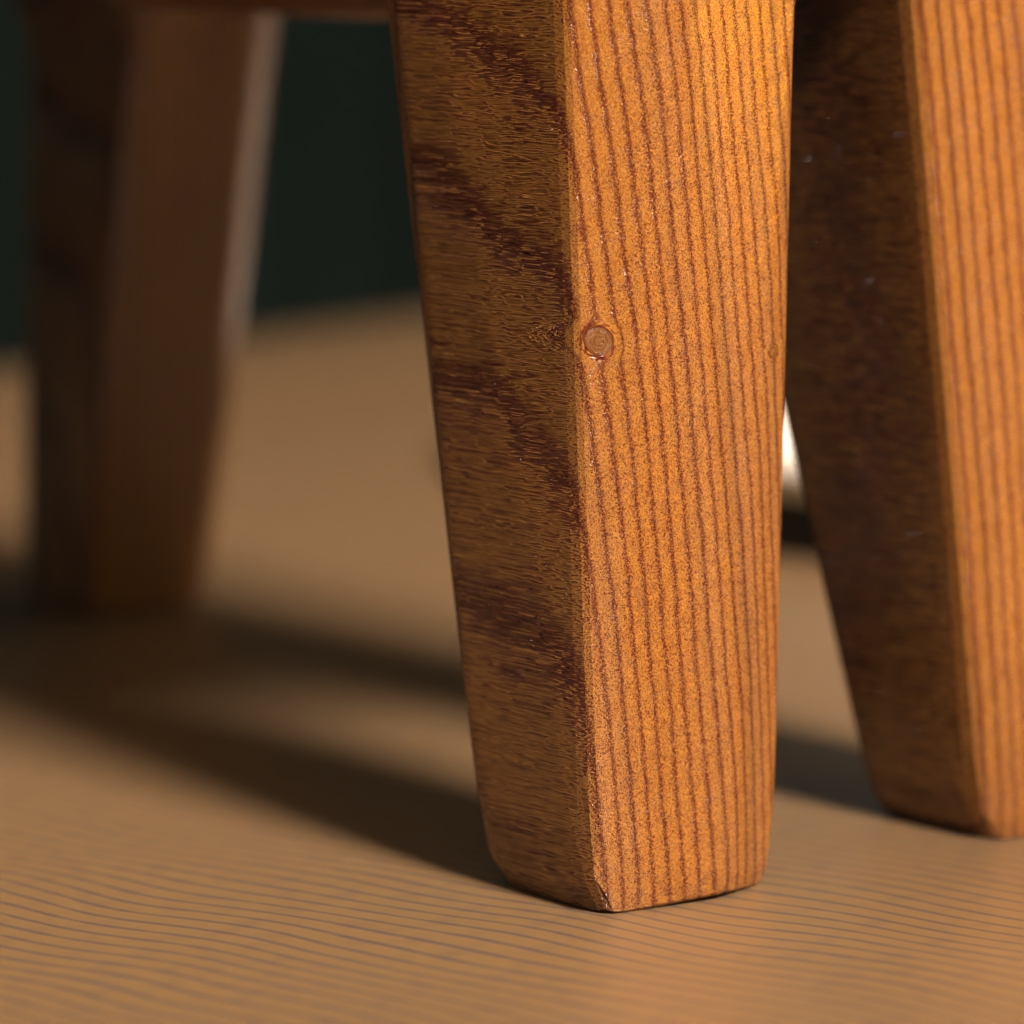
A high quality rendering of a dalahest_oak dalecarlian horse figurine made of varnished dark oak standing on a wooden table in an a sunset landscape with sunset lighting,extreme close-up from the rear hind legmacro, 150 mm, f 16, bokeh